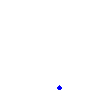
Particle: pion